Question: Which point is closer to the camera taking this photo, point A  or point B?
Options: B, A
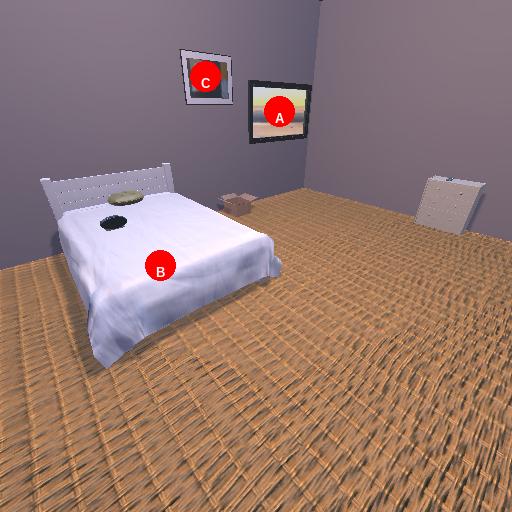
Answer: B